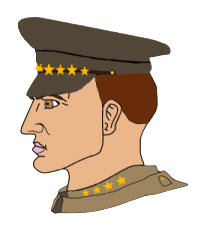
Label: 4_Yes_Chad